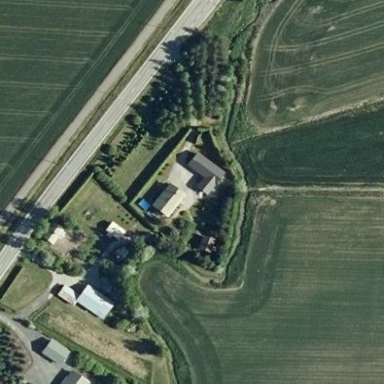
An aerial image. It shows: Farmyard area.